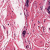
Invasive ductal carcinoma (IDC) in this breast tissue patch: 0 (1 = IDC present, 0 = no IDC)